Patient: sex M, age 57
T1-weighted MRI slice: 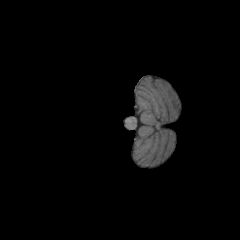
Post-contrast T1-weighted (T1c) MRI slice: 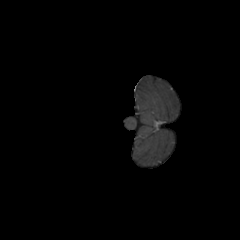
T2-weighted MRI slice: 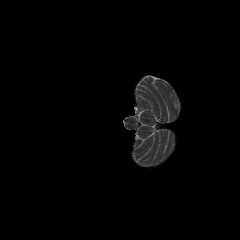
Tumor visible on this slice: no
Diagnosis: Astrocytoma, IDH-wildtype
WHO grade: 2